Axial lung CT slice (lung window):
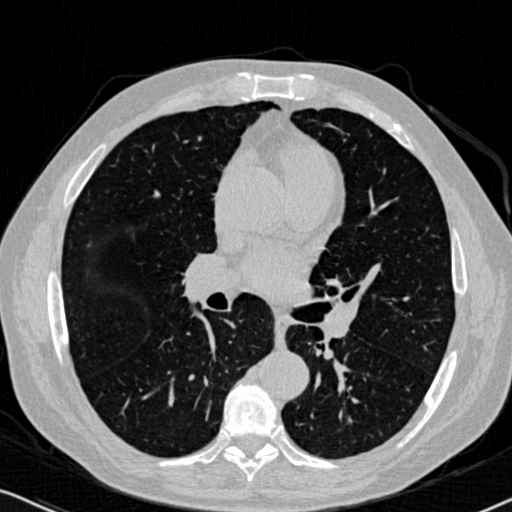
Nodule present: no